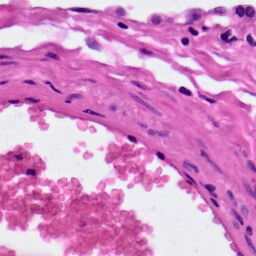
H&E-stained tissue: Lung